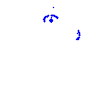
Particle: proton